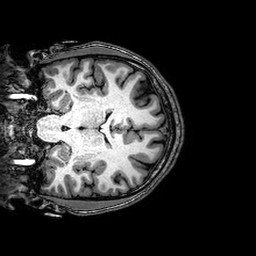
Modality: T1w
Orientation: coronal
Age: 27
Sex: male